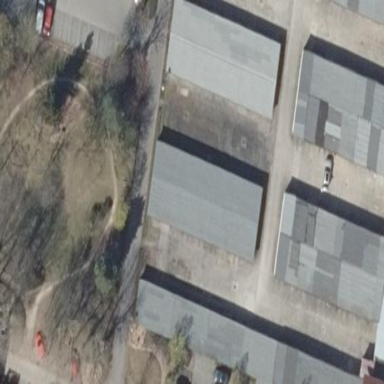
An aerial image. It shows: Group of garages.